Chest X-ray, AP view. Patient: 41 years old, sex M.
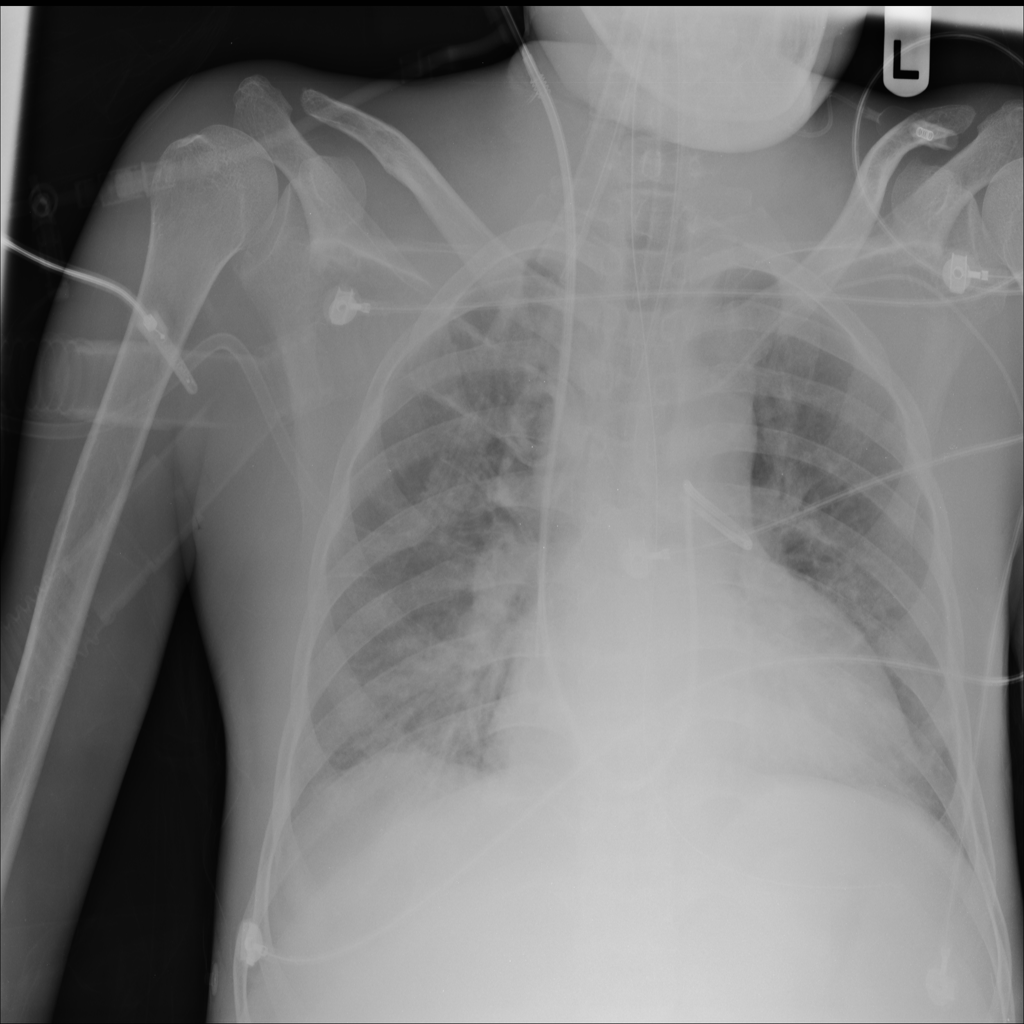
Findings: Infiltration